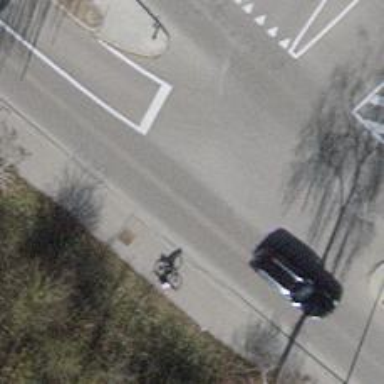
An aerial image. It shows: Asphalt road designated as primary highway with separate sidewalks and cycle paths.